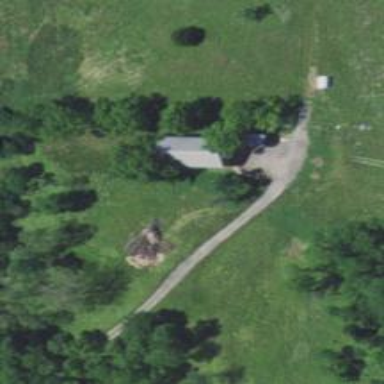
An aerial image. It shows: Driveway.